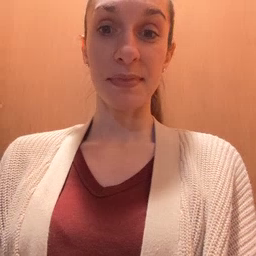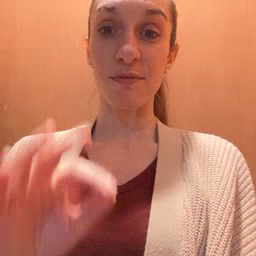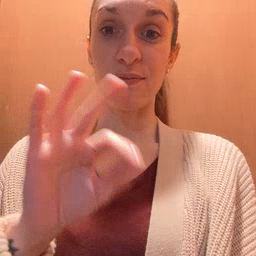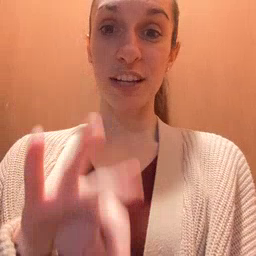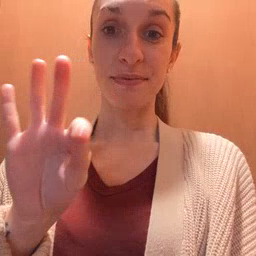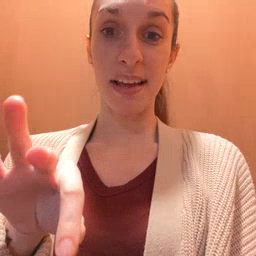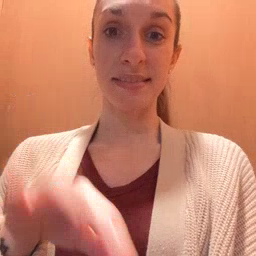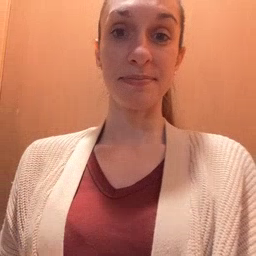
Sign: frenchfries